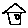
Label: house